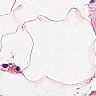
Metastatic tissue present: no